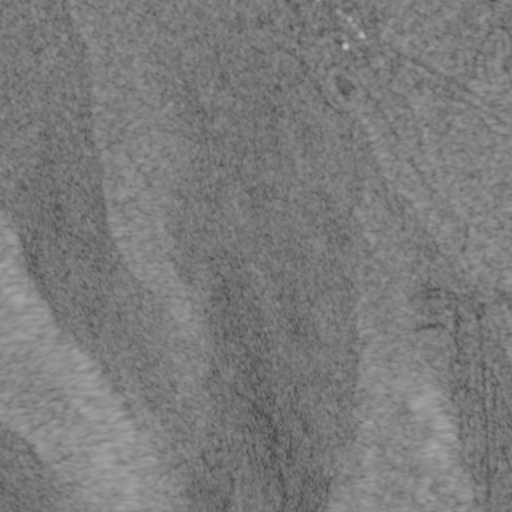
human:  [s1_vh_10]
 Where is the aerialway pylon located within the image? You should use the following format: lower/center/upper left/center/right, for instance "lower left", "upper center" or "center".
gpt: The aerialway pylon is located in the right of the image.
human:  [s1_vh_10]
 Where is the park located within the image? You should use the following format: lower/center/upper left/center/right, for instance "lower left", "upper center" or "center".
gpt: The park is located in the upper center of the image.
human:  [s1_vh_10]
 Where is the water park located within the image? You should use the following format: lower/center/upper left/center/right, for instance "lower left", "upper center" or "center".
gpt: The water park is located in the upper right of the image.
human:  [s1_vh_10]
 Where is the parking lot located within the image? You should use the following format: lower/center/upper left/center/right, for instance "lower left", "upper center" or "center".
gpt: There is no parking lot in the image.

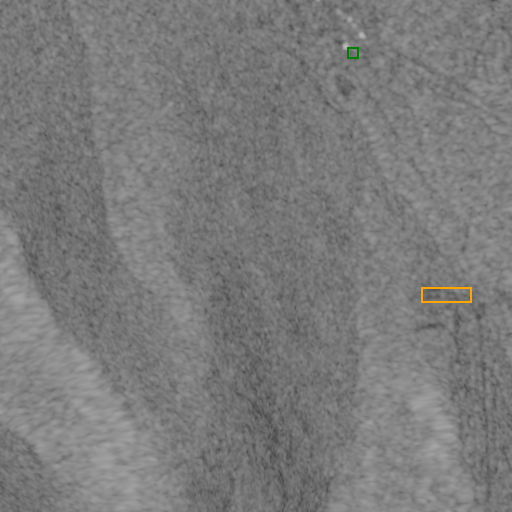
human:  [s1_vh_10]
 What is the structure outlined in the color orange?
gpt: The structure outlined in orange is a parking lot.
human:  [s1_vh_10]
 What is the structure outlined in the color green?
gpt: The structure outlined in green is a water park.
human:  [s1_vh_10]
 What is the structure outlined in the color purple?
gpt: There is no purple outline.